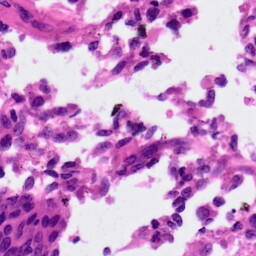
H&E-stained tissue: Ovarian